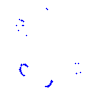
Particle: proton